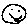
Label: smiley face